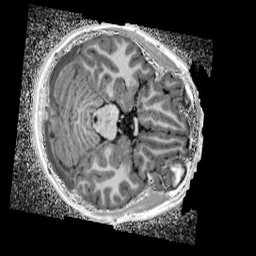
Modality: UNIT1_denoised
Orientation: axial
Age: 12
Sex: female
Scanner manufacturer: siemens
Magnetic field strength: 3 T
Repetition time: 4 s
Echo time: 0.00299 s